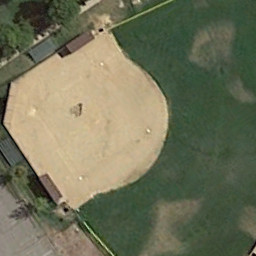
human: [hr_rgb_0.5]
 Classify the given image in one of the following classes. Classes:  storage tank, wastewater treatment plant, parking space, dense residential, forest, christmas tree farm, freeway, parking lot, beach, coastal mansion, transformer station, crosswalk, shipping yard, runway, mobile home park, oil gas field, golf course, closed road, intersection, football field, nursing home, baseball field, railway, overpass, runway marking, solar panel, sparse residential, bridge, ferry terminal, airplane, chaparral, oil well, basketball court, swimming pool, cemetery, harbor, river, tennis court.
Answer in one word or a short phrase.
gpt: baseball field